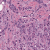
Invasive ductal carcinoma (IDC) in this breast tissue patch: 1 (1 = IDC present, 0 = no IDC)